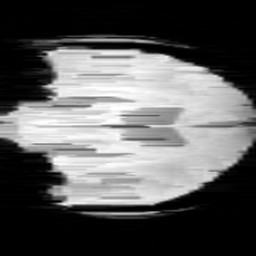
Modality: minIP
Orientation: coronal
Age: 11
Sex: male
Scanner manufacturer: siemens
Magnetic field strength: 3 T
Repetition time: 0.027 s
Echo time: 0.02 s